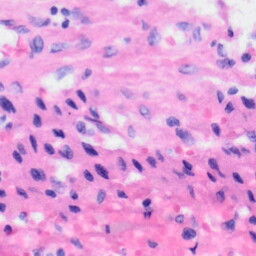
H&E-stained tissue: Liver